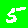
Digit: 5